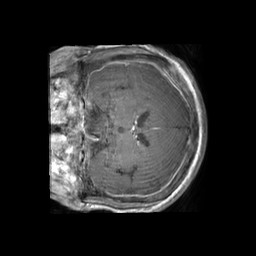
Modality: T1w
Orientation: coronal
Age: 69
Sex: male
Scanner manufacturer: philips
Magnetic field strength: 3 T
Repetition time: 0.5924 s
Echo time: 0.01 s